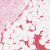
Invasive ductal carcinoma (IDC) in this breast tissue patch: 0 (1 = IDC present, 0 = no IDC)